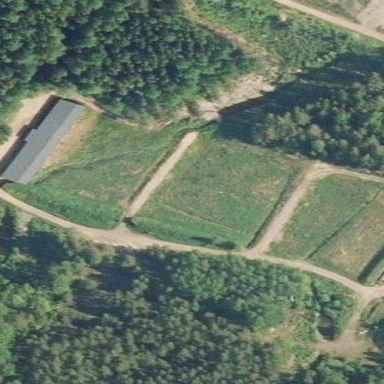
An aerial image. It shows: Shooting range used for military purposes.